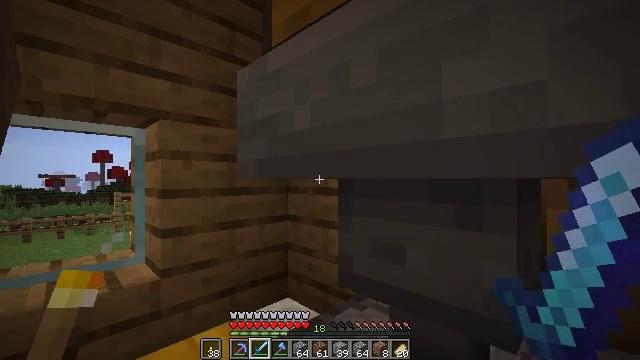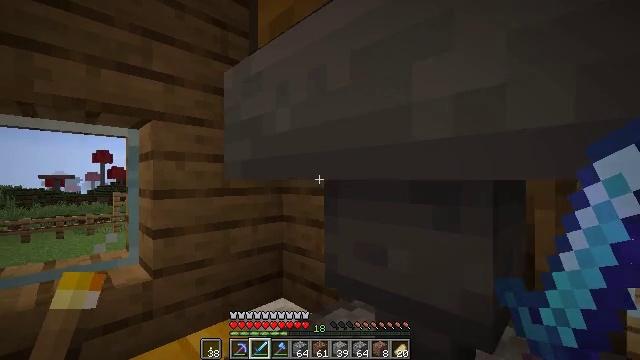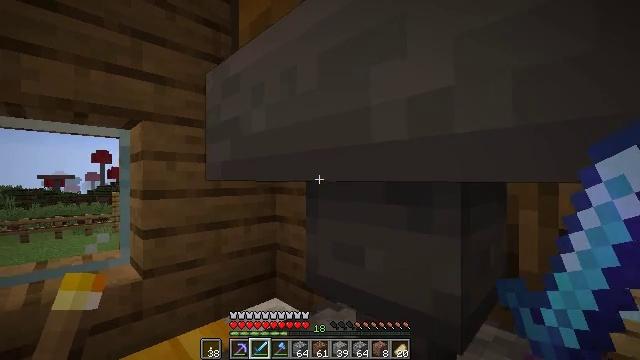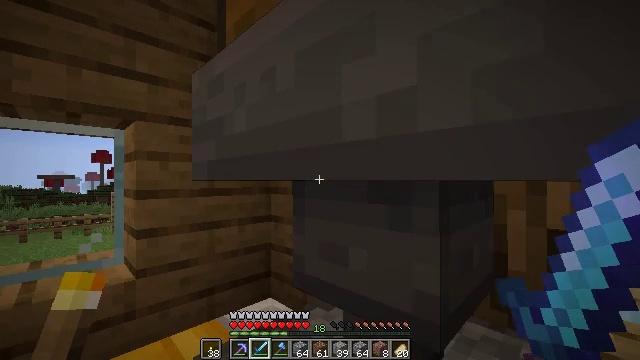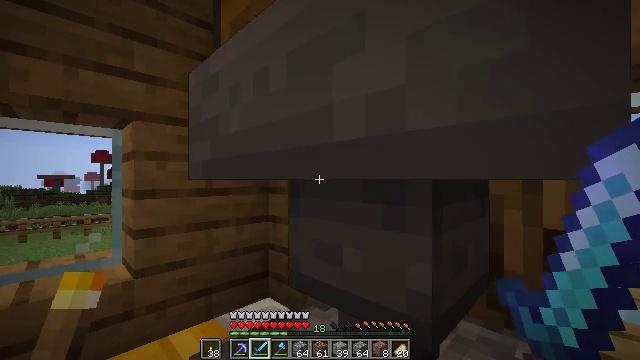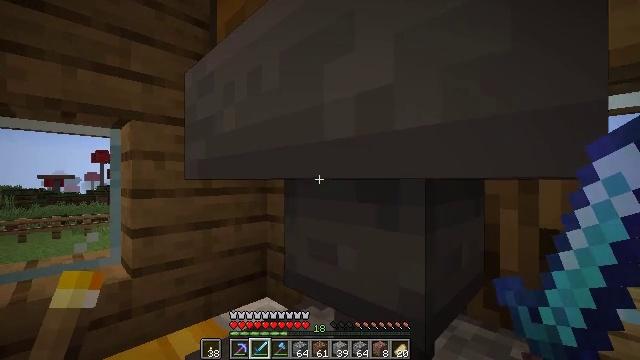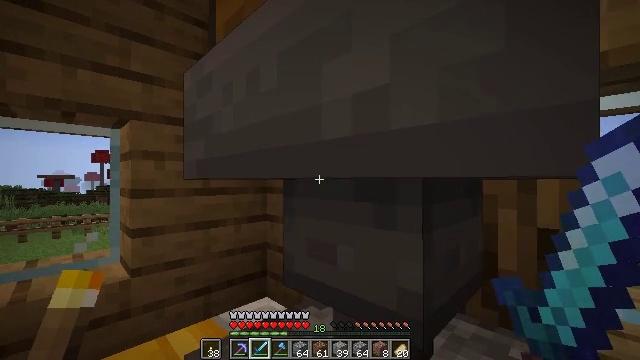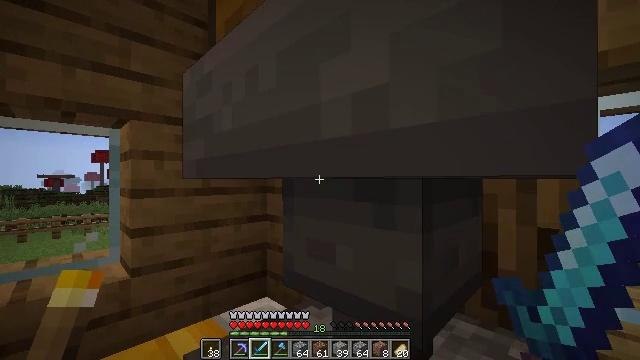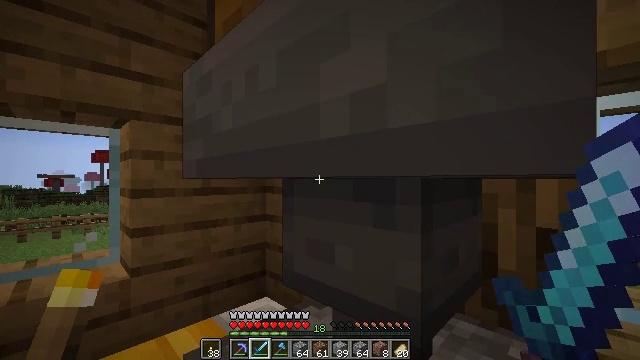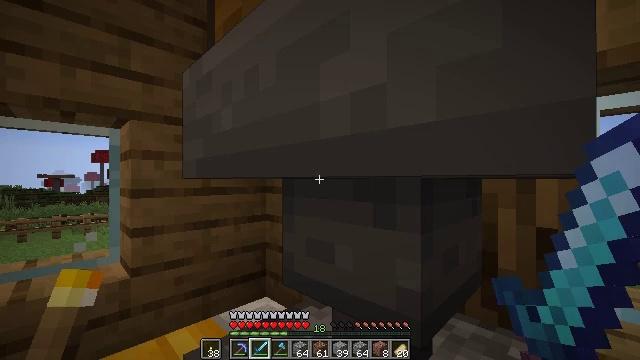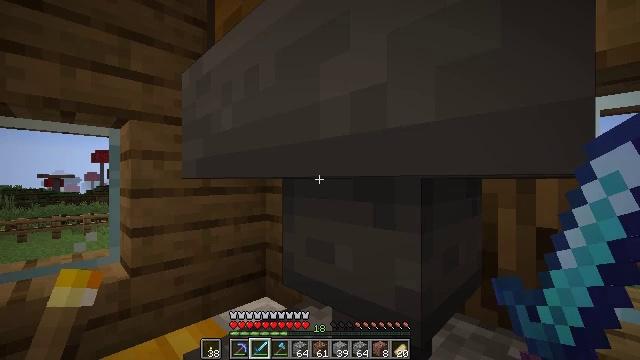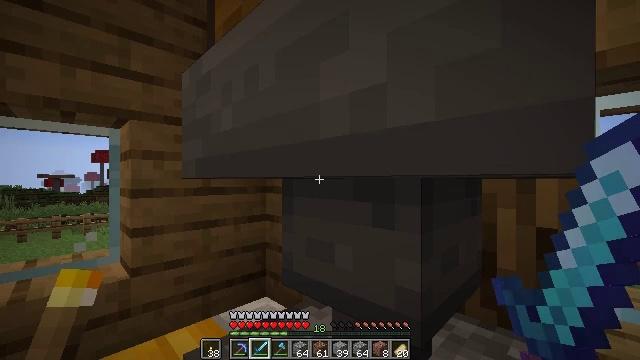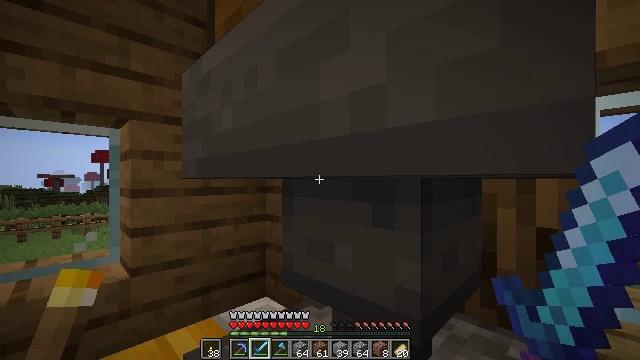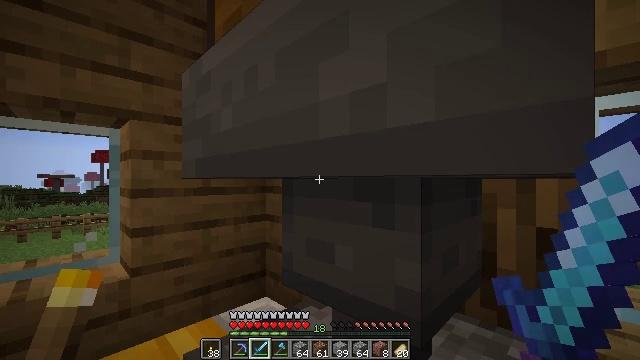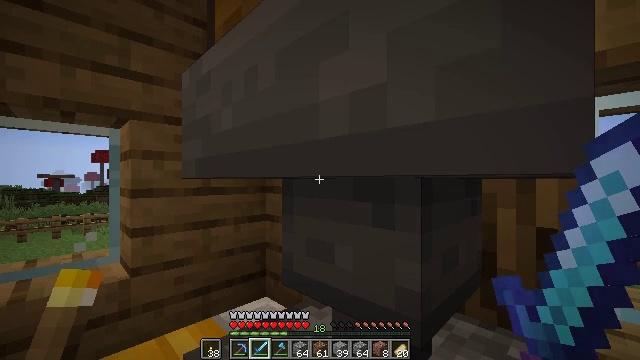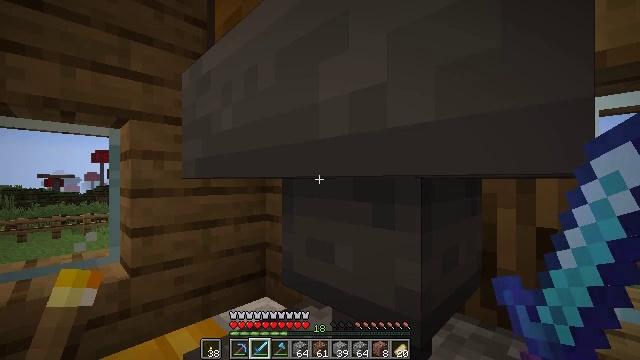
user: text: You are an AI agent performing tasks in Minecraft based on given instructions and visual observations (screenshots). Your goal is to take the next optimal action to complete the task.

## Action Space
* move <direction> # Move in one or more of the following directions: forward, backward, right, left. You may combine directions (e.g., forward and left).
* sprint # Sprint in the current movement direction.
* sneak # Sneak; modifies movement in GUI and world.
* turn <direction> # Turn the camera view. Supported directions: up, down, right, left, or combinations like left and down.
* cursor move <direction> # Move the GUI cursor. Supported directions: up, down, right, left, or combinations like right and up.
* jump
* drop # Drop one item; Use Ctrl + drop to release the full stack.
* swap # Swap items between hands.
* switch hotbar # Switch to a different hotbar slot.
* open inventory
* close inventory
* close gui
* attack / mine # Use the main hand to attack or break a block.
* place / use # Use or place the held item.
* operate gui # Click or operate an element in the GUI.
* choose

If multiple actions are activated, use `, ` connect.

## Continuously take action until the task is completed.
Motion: motion action
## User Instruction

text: Interact with the furnace to obtain green dye.
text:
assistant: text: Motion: no_op
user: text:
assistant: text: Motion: no_op
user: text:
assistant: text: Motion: no_op
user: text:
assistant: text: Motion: no_op
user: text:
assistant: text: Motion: no_op
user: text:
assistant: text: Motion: no_op
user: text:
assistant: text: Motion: no_op
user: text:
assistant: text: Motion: no_op
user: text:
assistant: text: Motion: no_op
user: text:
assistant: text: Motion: no_op
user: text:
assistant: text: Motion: no_op
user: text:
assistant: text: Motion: no_op
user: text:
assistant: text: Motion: no_op
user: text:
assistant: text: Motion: no_op
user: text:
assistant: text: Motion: no_op
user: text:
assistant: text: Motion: no_op
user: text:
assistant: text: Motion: no_op
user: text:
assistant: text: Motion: no_op
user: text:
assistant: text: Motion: no_op
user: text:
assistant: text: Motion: no_op
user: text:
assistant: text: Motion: no_op
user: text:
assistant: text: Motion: no_op
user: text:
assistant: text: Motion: no_op
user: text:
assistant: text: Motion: no_op
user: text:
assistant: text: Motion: no_op
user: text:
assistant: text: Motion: no_op
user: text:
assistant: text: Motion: no_op
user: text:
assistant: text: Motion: no_op
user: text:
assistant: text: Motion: no_op
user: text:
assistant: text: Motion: no_op